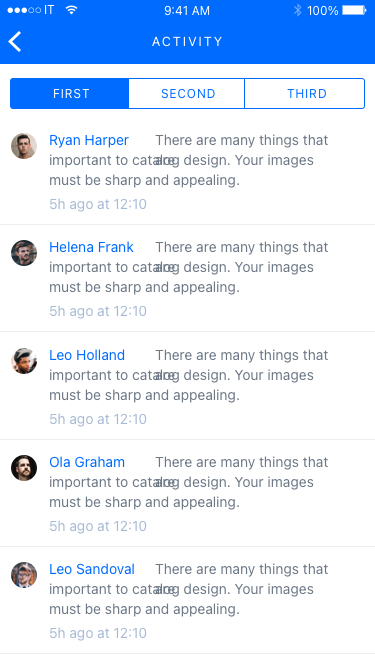
Text in this UI design:
Leo Sandoval
important to catalog design. Your images must be sharp and appealing.
There are many things that are
5h ago at 12:10
Ola Graham
important to catalog design. Your images must be sharp and appealing.
There are many things that are
5h ago at 12:10
Leo Holland
important to catalog design. Your images must be sharp and appealing.
There are many things that are
5h ago at 12:10
Helena Frank
important to catalog design. Your images must be sharp and appealing.
There are many things that are
5h ago at 12:10
Ryan Harper
important to catalog design. Your images must be sharp and appealing.
There are many things that are
5h ago at 12:10
FIRST
SECOND
THIRD
Activity
100%
9:41 AM
IT